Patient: sex F, age 56
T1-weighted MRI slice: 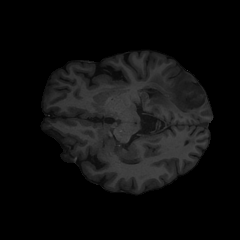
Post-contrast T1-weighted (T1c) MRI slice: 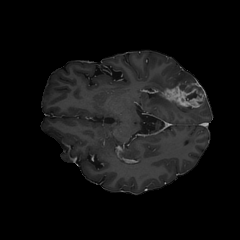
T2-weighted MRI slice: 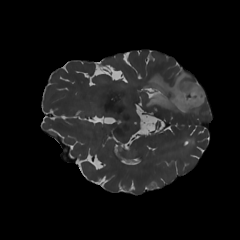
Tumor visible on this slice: yes
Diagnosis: Glioblastoma, IDH-wildtype
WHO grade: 4